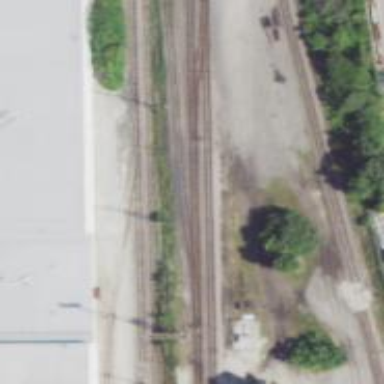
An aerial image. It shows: Railway siding for service.